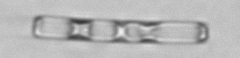
Label: Guinardia_delicatula